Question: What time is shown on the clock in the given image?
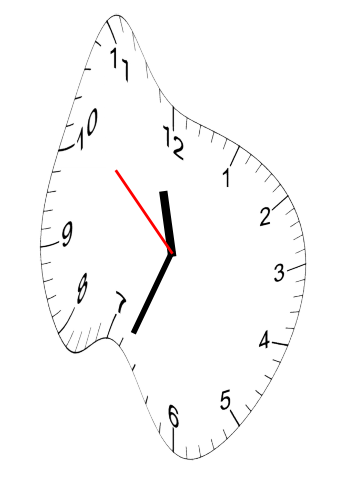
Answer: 11:33:52